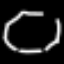
Label: octagon